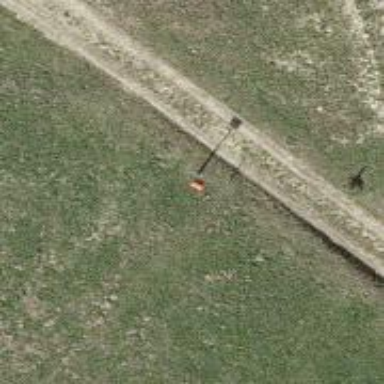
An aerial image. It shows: Pole supporting pipeline marker with roof cover.